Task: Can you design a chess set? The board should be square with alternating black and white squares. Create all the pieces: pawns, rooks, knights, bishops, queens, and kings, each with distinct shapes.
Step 1115:
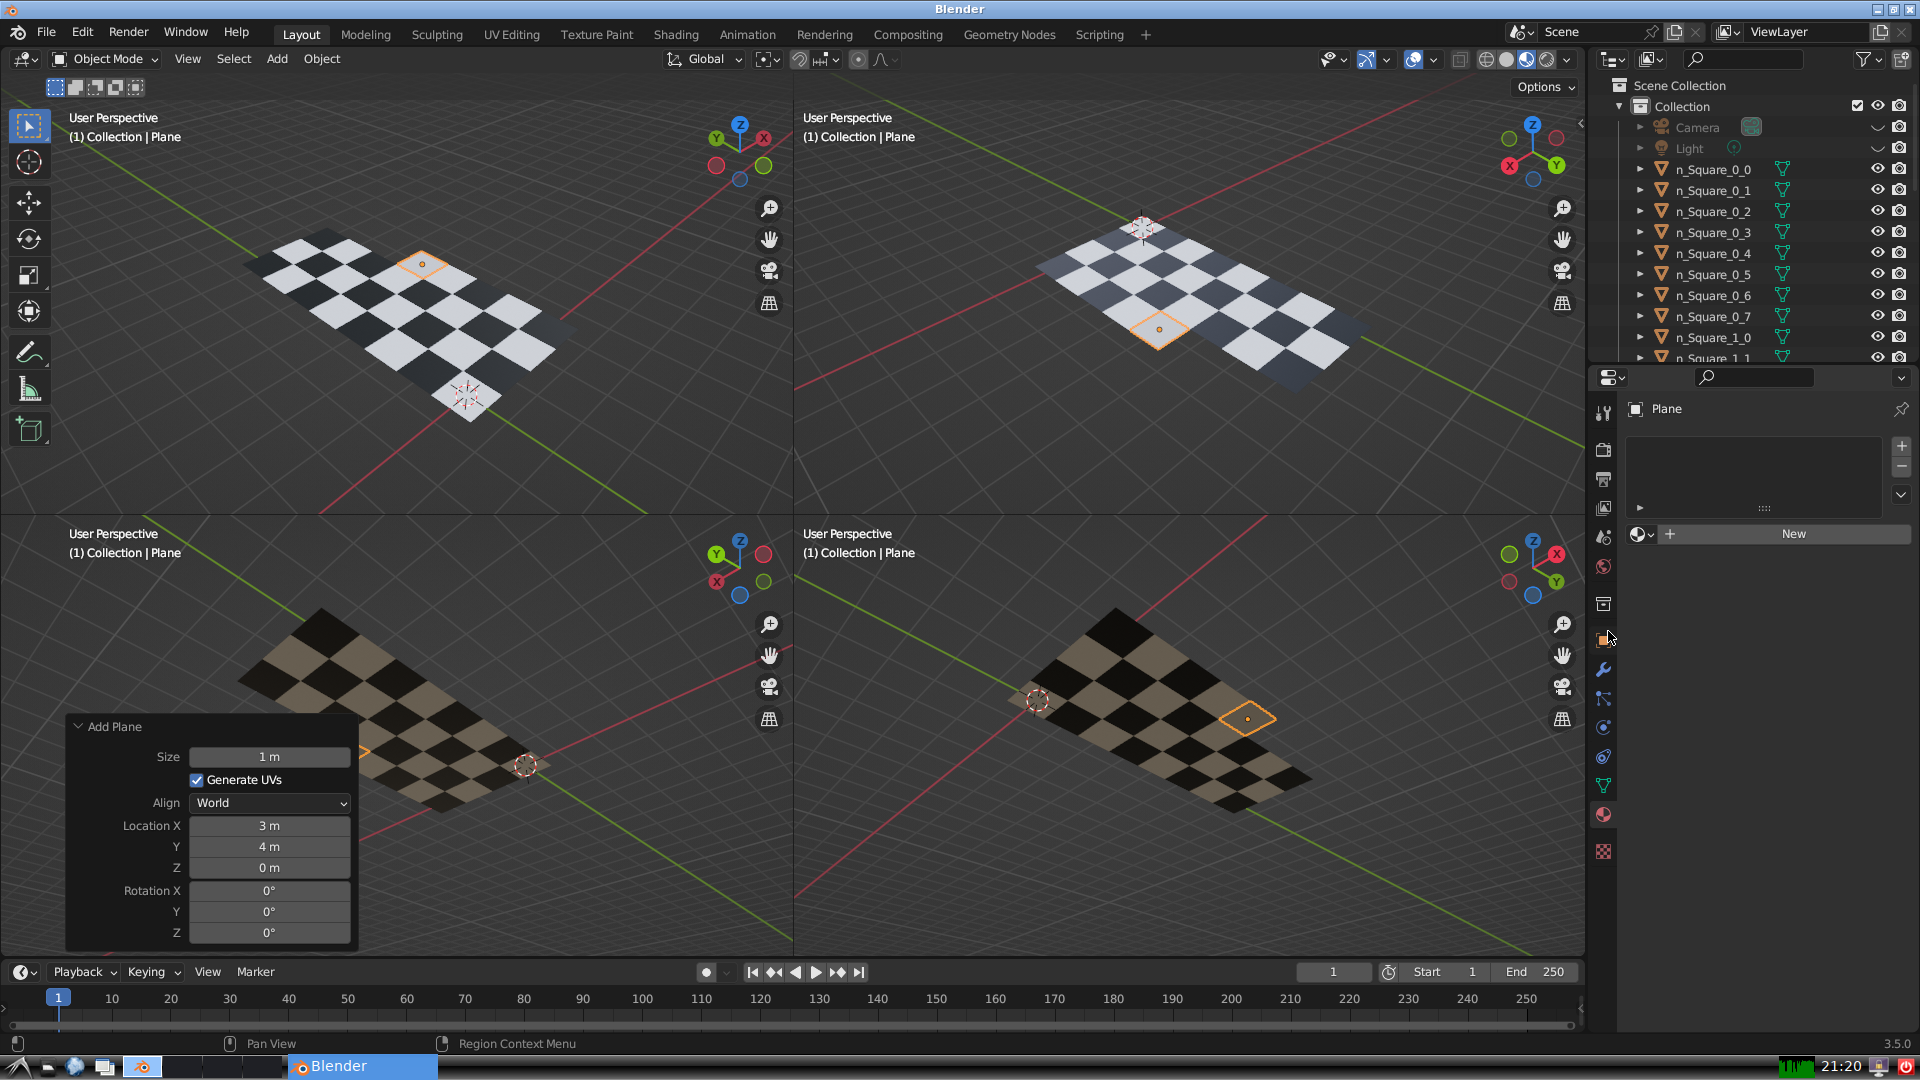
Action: click: no